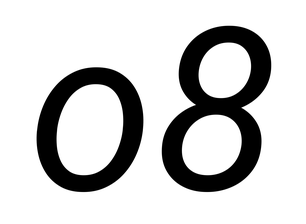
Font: Roboto-Italic_Italic